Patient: sex F, age 44
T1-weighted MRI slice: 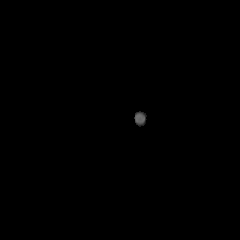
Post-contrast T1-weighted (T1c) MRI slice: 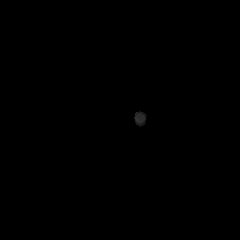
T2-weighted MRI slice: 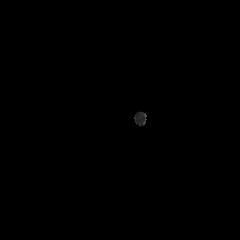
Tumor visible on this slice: no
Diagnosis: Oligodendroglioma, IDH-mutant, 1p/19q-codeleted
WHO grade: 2